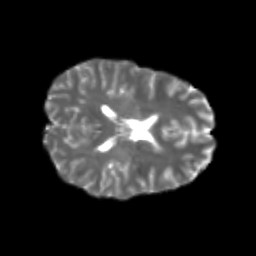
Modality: T2w
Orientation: axial
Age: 23
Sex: female
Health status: healthy
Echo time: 0.074 s